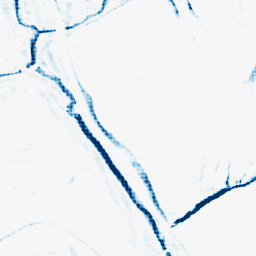
Category: morphological
Decomposition family: morphological_rect
Decomposition parameters: operation: closing
width: 10
height: 5
Upsampling method: sinc_hamming
Upsampling parameters: scale: 4
kernel_size: 4
Upsampling scale: 4